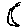
Label: moon